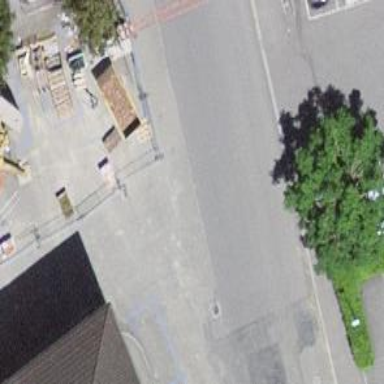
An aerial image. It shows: Parking aisle designated as service road.